Aerial crown-view tile of a tropical tree (Barro Colorado Island, Panama), acquired 20250512:
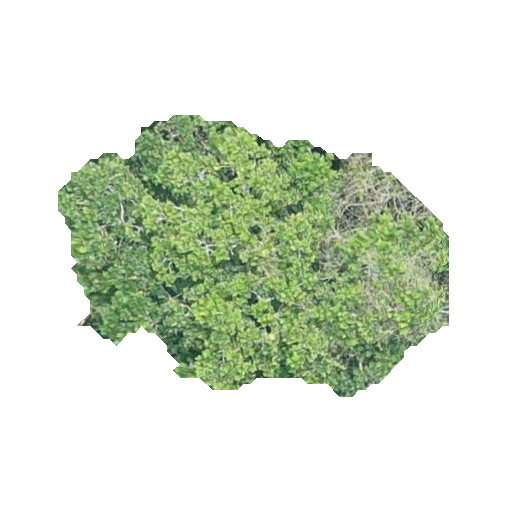
Species: Anacardium excelsum
GBIF accepted scientific name: Anacardium excelsum
Crown area: 115.422 m²